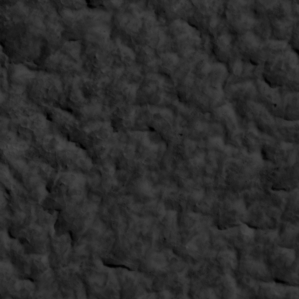
Label: non_frost